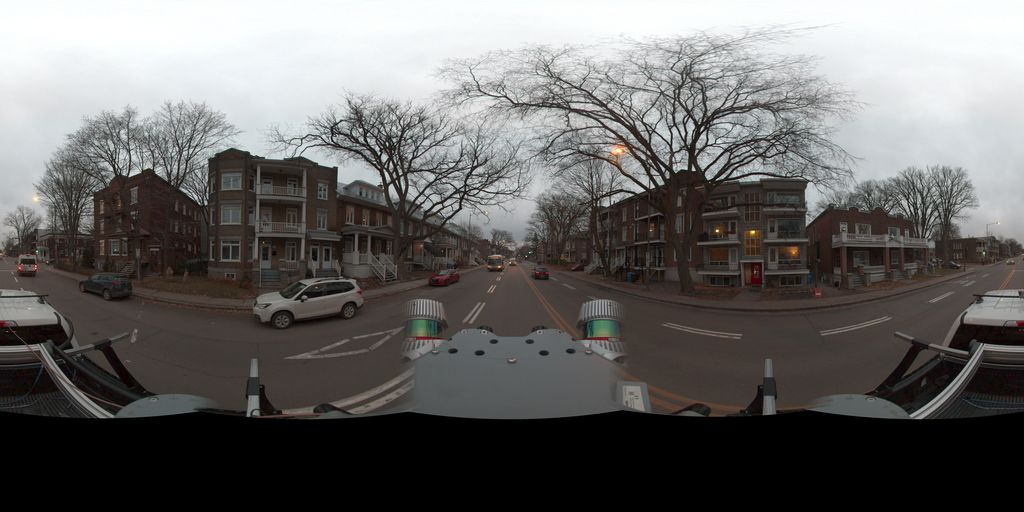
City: quebec_city